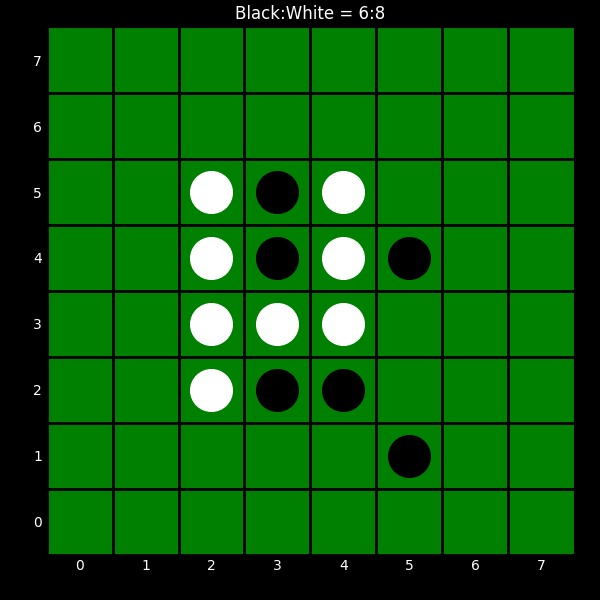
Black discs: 6
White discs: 8